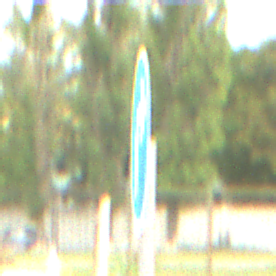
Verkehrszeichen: VorgeschriebeneFahrtrichtungRechts
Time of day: MorningAfternoon
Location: Outdoor (Suburban)
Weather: PartlyCloudy
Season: NotSpecified
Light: Natural